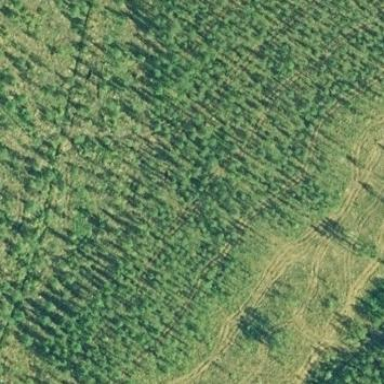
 likely man-made clearing in the landscape."